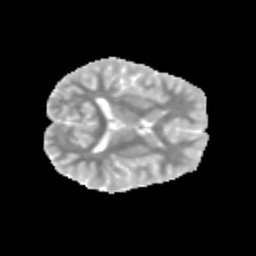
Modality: MD
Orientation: axial
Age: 10
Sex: female
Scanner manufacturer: siemens
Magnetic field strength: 3 T
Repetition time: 3.8 s
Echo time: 0.07 s